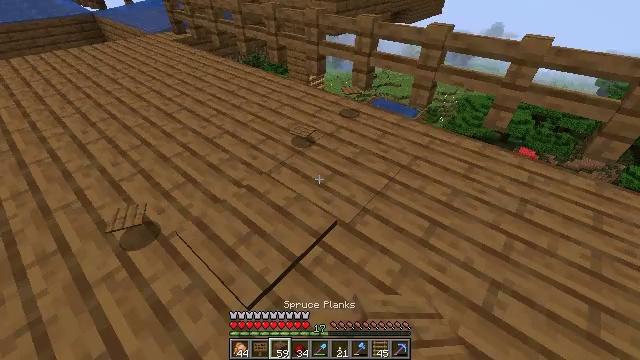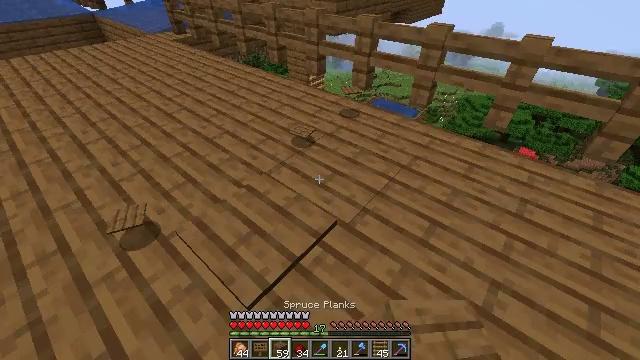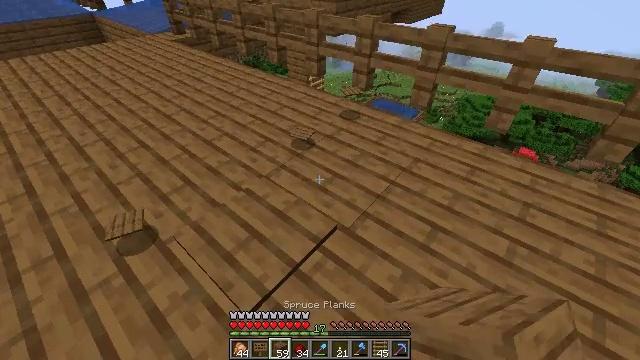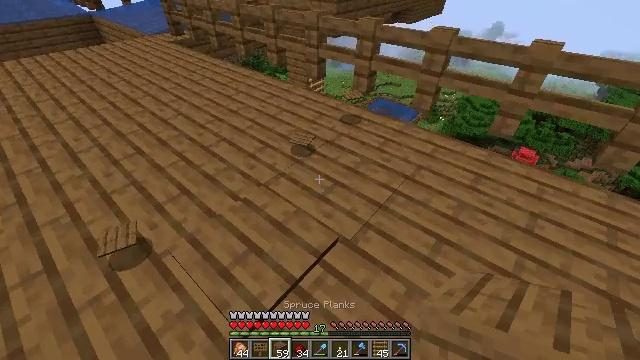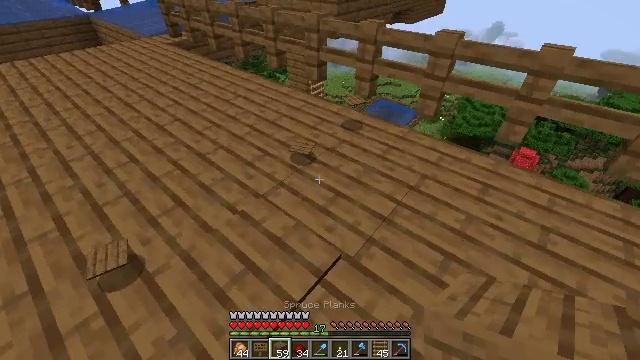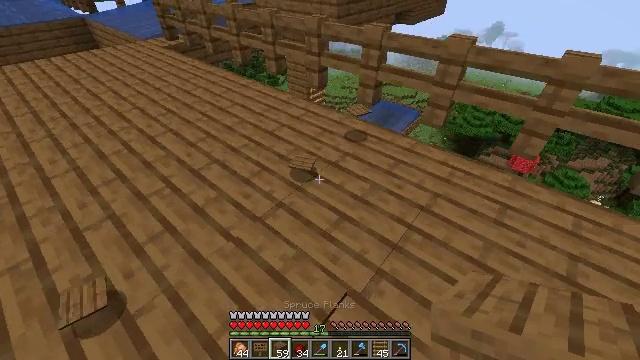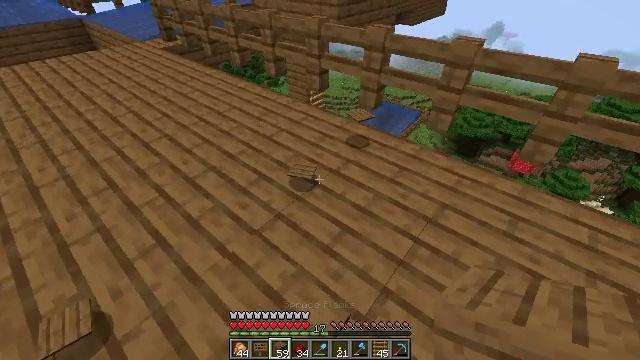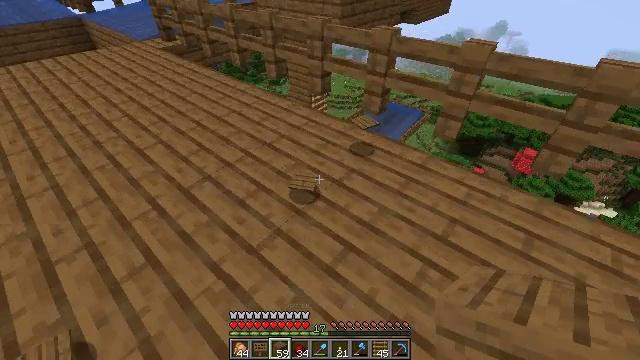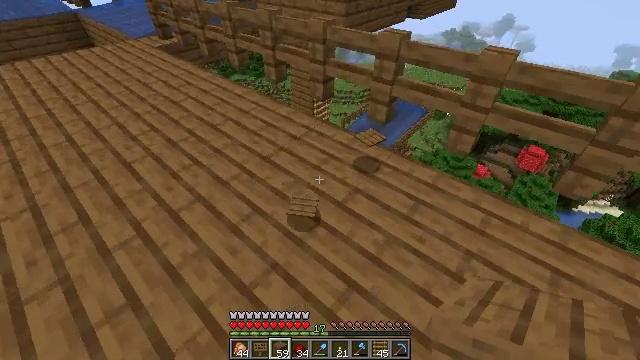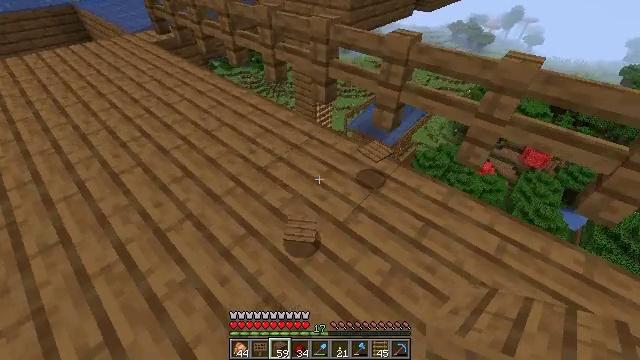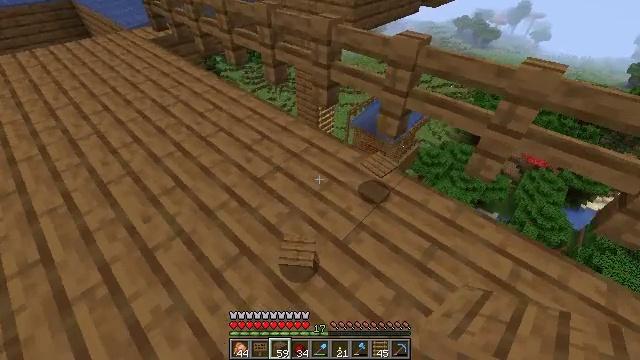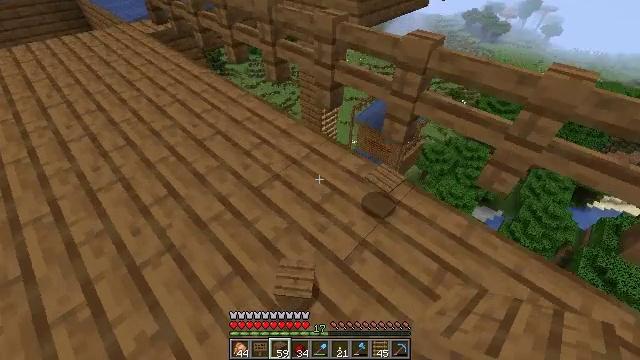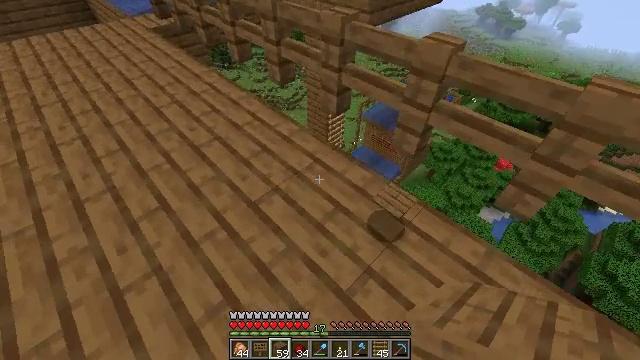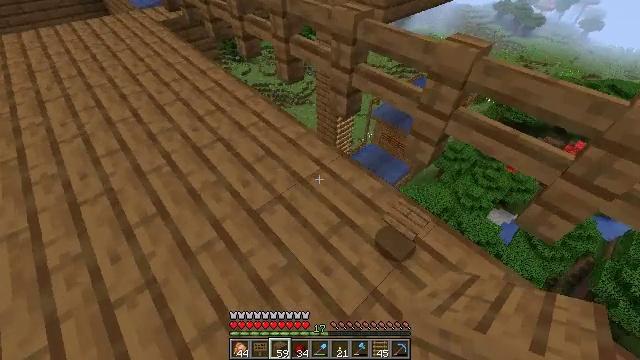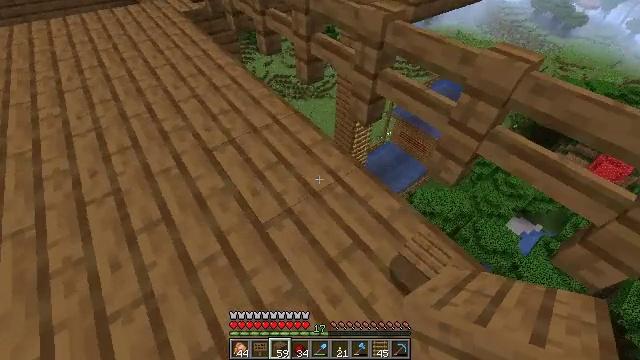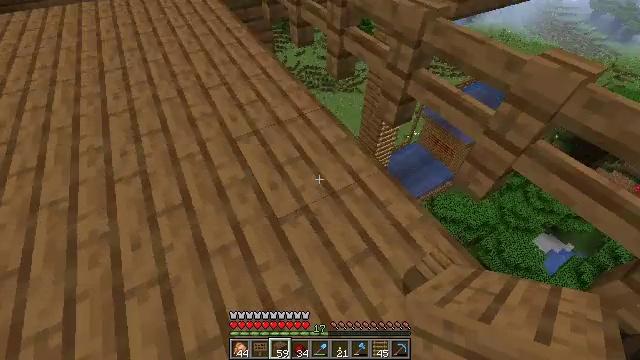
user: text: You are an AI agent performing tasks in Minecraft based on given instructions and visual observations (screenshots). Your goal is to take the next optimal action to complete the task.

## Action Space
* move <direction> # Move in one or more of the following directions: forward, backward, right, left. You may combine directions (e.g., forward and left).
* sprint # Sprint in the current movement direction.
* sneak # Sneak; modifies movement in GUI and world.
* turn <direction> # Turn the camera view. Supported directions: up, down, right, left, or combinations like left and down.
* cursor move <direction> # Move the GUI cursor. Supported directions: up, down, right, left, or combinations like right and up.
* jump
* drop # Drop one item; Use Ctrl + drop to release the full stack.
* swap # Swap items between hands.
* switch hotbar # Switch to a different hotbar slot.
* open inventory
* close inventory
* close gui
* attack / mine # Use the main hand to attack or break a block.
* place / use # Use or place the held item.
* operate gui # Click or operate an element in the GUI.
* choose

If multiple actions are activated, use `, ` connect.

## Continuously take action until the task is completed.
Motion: motion action
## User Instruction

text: Mine the spruce pressure plate.
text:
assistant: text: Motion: no_op
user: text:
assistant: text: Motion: move forward
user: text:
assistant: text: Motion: move forward
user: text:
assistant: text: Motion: move forward
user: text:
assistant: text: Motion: move forward
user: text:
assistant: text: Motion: move forward
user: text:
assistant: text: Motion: move forward
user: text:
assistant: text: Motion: move forward
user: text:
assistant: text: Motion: move forward, turn down
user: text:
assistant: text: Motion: move forward
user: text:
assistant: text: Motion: move forward, turn left and down
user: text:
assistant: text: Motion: move forward, turn left and down
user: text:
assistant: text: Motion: move forward, turn left and down
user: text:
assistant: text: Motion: move forward, turn left and down
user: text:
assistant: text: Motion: turn left and down
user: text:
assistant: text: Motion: turn left
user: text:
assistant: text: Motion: turn left
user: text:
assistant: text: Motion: turn left and up
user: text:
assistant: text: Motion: turn left and up
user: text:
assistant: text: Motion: turn left and up
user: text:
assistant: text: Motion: turn left and up
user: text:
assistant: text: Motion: turn left and up
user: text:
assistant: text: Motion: turn left and up
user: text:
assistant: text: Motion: turn right
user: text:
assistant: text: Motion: no_op
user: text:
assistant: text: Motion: no_op
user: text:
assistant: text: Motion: move left
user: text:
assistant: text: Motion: move left
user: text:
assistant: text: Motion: move left, turn left
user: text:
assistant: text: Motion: move left, turn left